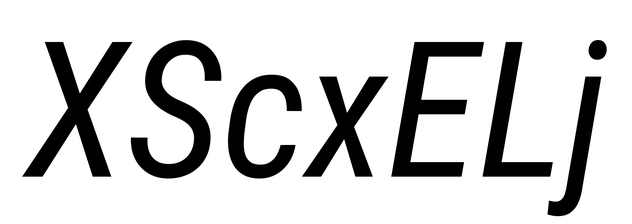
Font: Roboto-Italic_Condensed_Italic